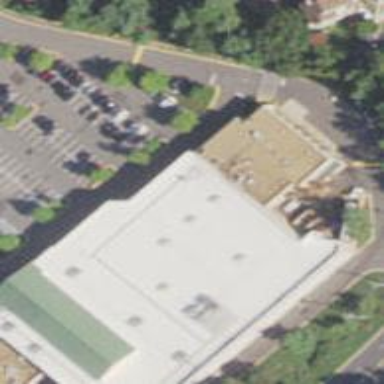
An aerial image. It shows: Supermarket.